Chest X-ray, PA view. Patient: 62 years old, sex M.
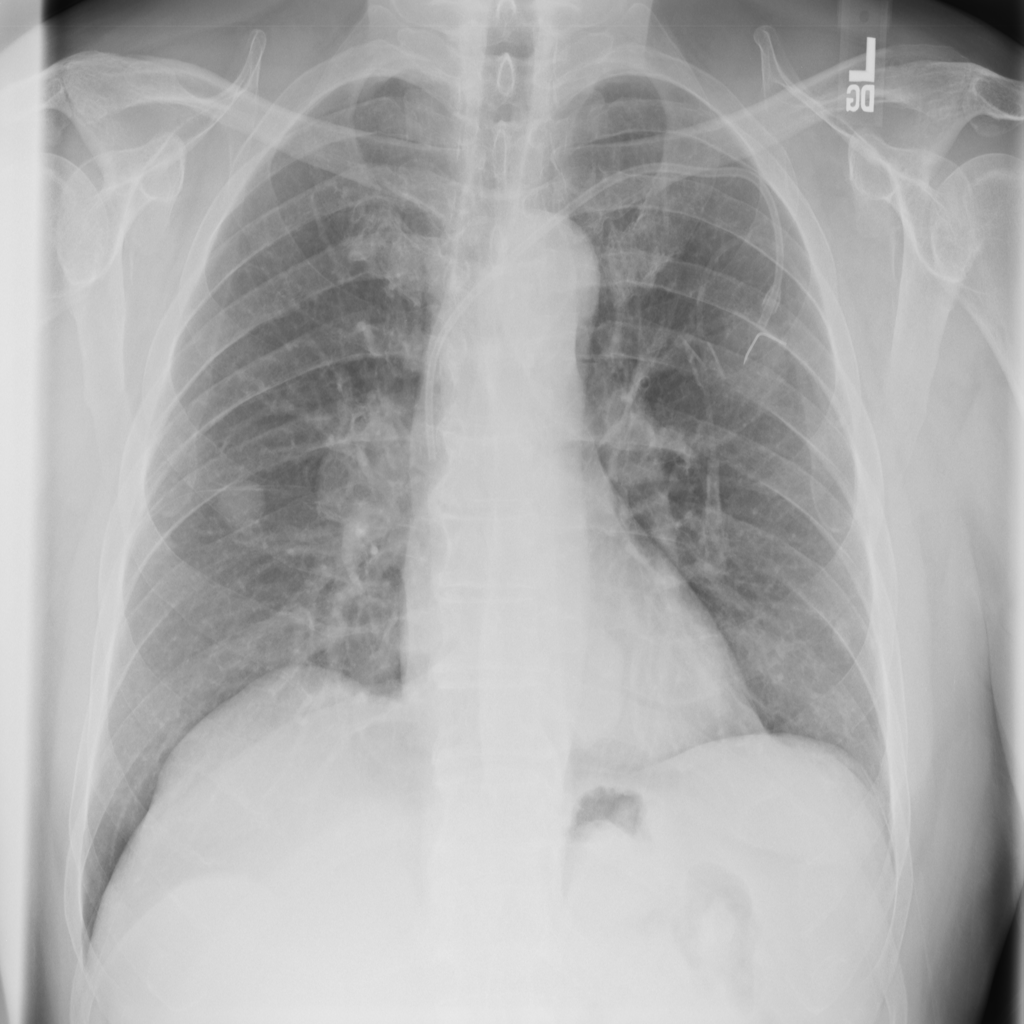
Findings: Mass